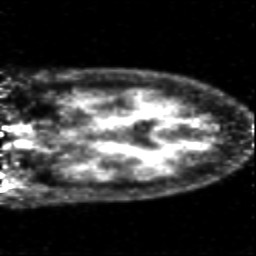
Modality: PET
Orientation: coronal
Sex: male
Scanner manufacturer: siemens